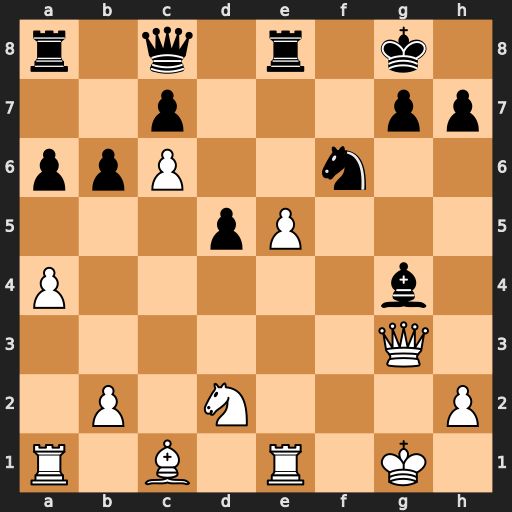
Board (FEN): r1q1r1k1/2p3pp/ppP2n2/3pP3/P5b1/6Q1/1P1N3P/R1B1R1K1
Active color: w
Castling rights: -
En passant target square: -
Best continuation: exf6 Rxe1+ Qxe1